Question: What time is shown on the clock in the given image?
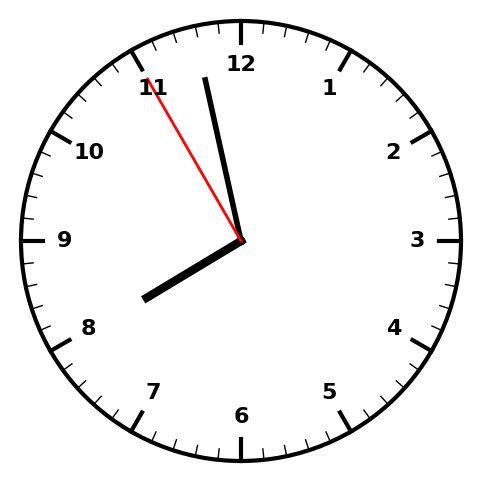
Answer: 07:57:55